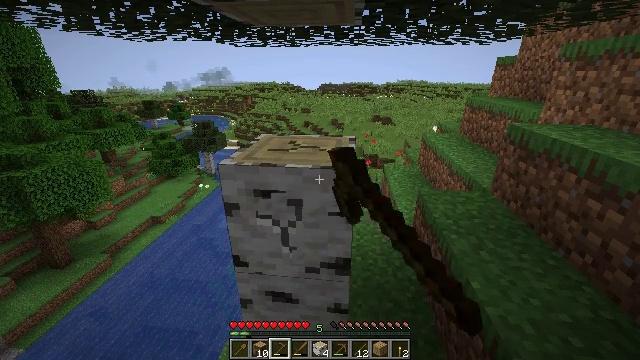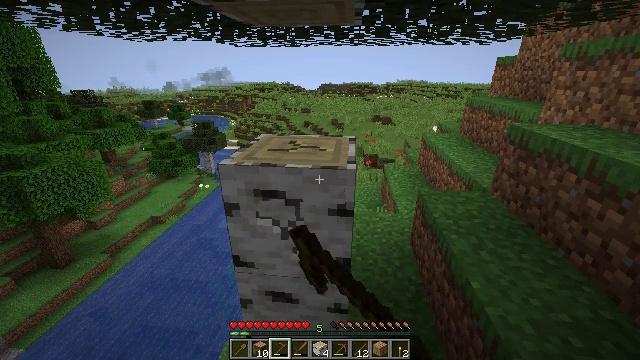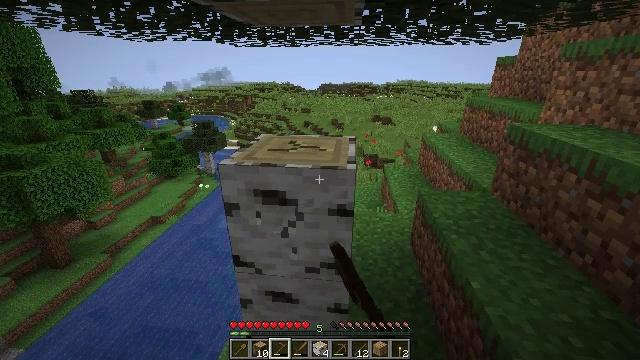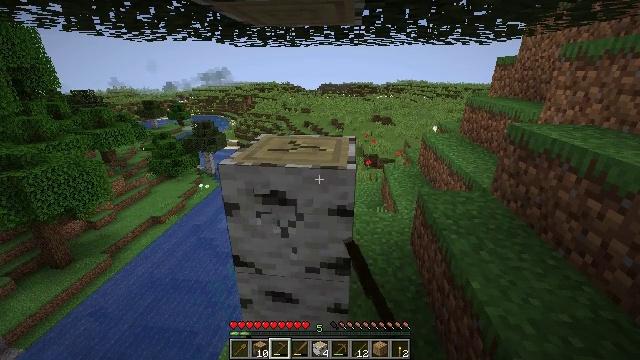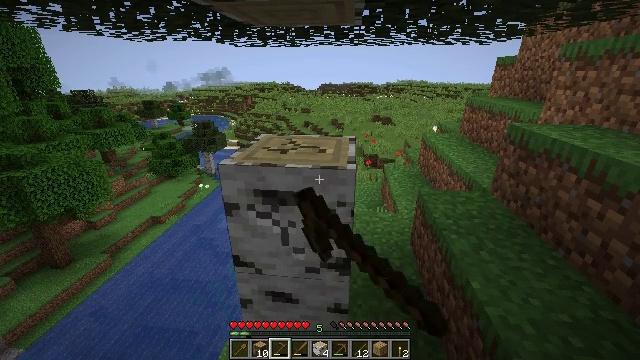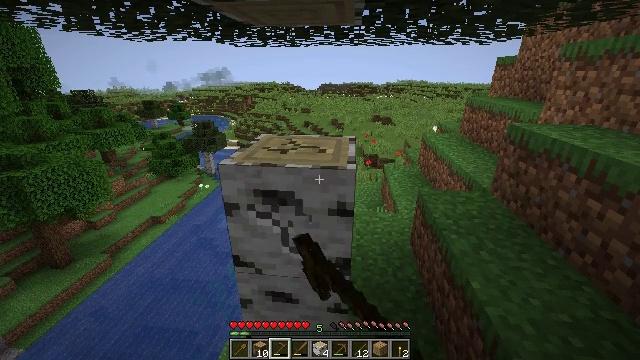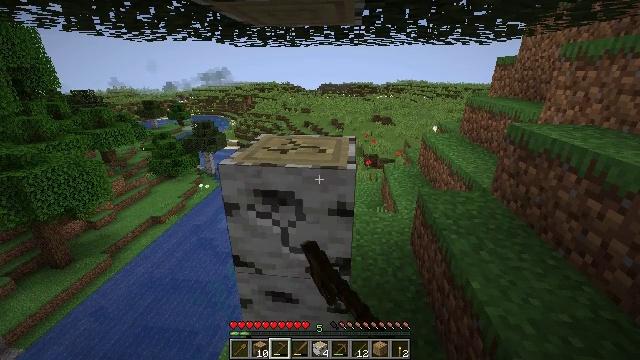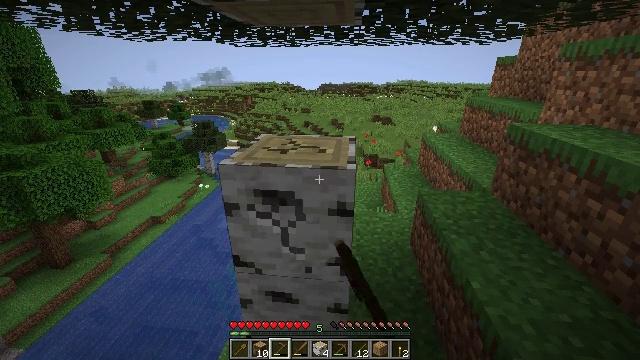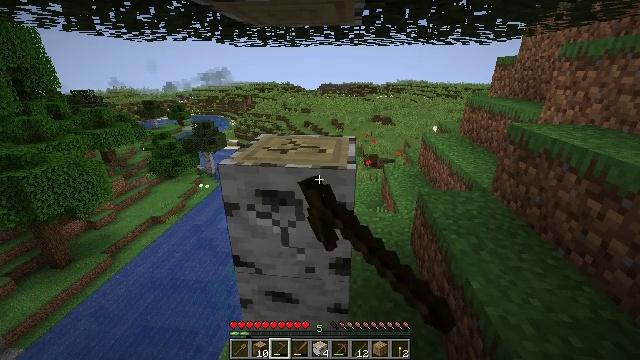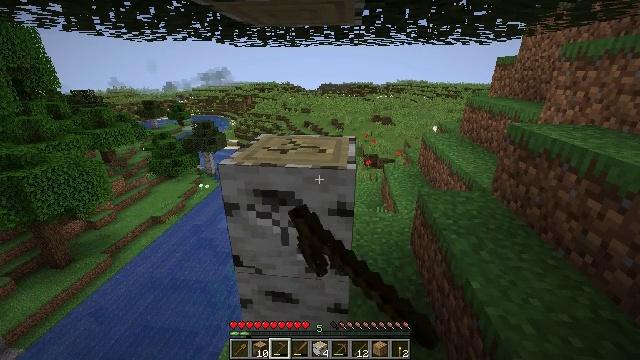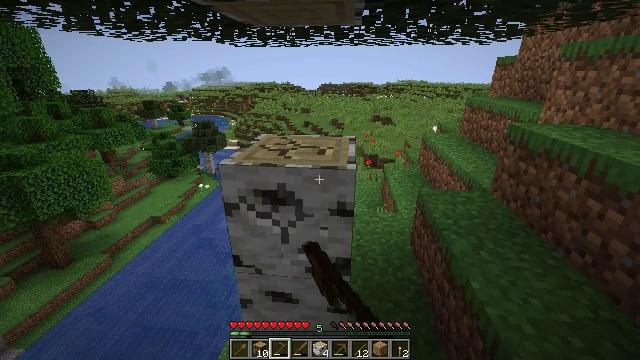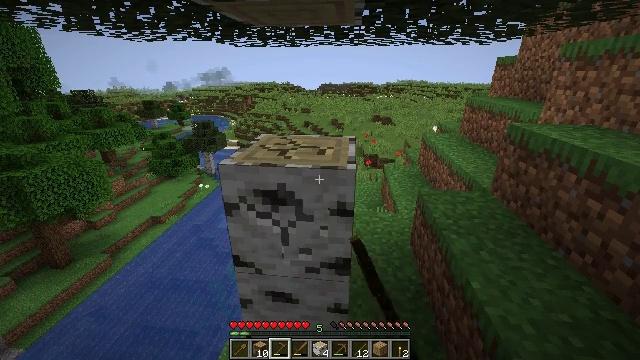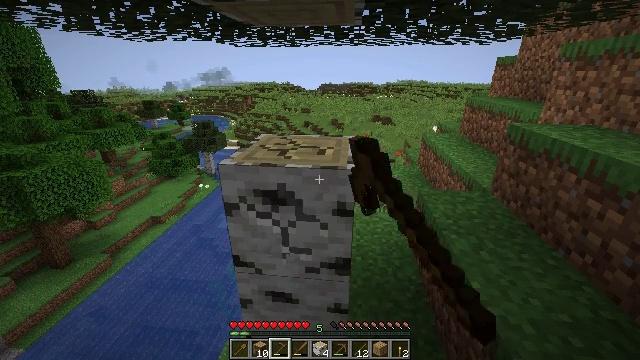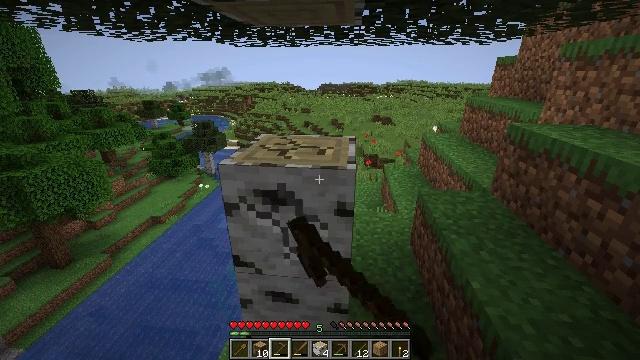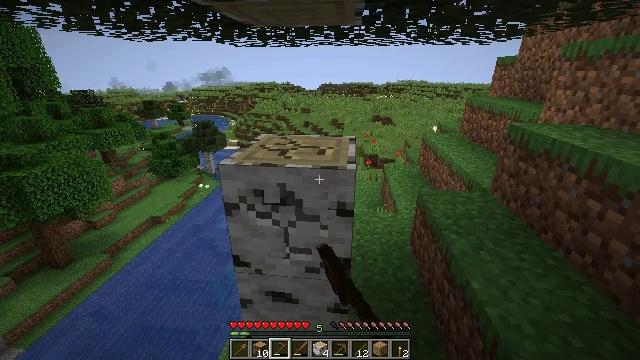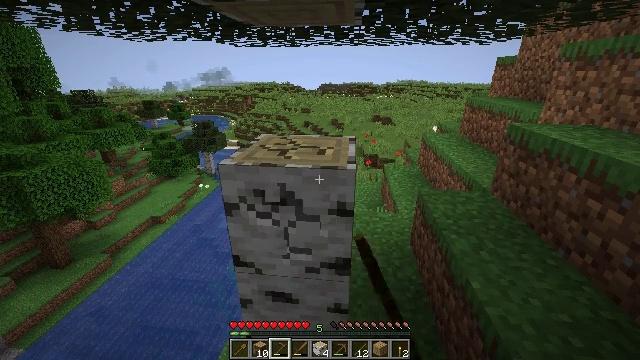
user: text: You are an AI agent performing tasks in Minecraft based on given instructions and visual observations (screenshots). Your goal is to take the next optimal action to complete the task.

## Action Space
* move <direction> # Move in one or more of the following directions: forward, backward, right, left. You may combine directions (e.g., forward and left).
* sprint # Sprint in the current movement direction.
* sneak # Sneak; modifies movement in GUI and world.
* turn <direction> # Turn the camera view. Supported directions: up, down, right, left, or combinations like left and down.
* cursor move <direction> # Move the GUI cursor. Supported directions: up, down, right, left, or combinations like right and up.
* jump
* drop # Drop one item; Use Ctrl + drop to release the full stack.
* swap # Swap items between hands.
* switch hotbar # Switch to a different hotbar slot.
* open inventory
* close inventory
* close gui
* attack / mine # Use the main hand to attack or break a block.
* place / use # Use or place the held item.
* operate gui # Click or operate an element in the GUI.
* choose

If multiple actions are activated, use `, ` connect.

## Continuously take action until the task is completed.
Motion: motion action
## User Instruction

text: Break the birch log in the forest.
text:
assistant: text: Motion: attack / mine
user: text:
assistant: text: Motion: attack / mine
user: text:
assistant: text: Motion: attack / mine
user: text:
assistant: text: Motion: attack / mine
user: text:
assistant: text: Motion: attack / mine
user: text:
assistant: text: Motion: attack / mine
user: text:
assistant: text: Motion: attack / mine
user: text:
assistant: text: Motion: attack / mine
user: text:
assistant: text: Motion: attack / mine
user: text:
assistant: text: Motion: attack / mine
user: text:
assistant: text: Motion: attack / mine
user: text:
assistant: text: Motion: attack / mine
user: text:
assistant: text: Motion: attack / mine
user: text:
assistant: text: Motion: attack / mine
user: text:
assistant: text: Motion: attack / mine
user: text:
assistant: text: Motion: attack / mine
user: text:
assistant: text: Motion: attack / mine
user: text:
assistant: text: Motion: attack / mine
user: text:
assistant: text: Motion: attack / mine
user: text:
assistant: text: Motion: attack / mine
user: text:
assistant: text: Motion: attack / mine
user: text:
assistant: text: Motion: attack / mine
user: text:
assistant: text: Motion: attack / mine
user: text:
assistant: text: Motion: attack / mine
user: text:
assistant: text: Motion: attack / mine
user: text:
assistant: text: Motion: attack / mine
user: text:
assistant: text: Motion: attack / mine
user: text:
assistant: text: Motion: attack / mine
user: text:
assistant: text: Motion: attack / mine
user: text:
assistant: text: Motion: attack / mine